Question: EDIT: solved! read below
When I want to install MS SQL Server 2008 (R2) on my Win7 PC, I keep getting the error that I need to remove my SQL Server 2005 Express. This is, however, no longer installed.

I followed the same routine as here: <URL> without result.
I deleted everything linking to SQL Server 2005 and tried to install the 2008, same error ...
Reinstalled 2005 and tried to update via the 2008 setup, "can't find 2005 shared modules to update"
Deleted 2005, rebooted, ran 2008 setup, same error: need to remove 2005 Express
Reinstalled 2005, deleted shared modules, tried to install 2008, same error as above
Completely deleted 2005, rebooted, ran setup, still 2005 on the system?!
I ran the setup this time again and installed everything except the Menegement Studio.
Too bad this is the one program I definitly need to follow my classes.
I hope you guy can help me with this!
PS: I've got a lot of SQL programs installed, because I've got Visual Studio, SQLyog, ... installed for my studies
Found someone with the same problem: <URL>
How I solved my problem: As I have a 64bit system, I had to remove this registerfolder:
For 32bit systems: remove
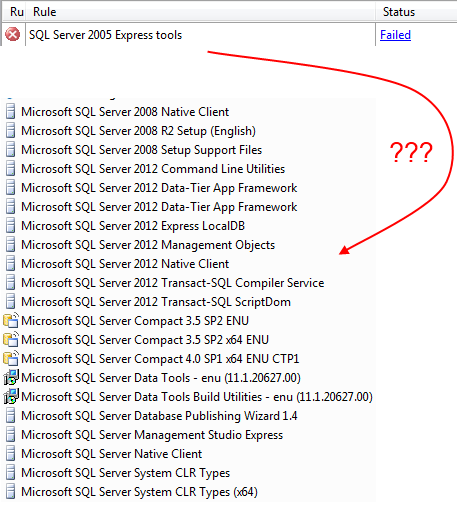
Answer: I had same issue before. It's not about SQL Server 2005 Express, you may have some add-on installed for SQL Server 2005.
Here is my solution:
1. run Regedit
2. Check HKLM\SOFTWARE\Microsoft\Microsoft SQL Server\90\Tools\ShellSEM
3. If it exists, rename "ShellSEM" to anything
4. Run SQL server 2008 installation again